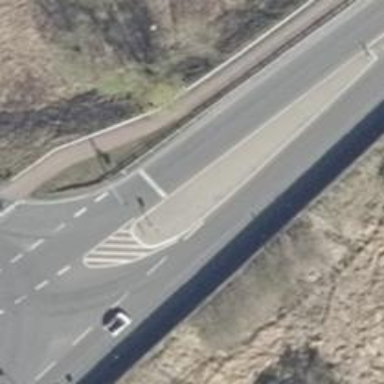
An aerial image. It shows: Road with traffic signals.